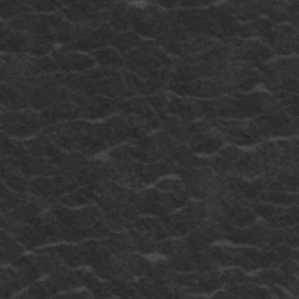
Label: frost